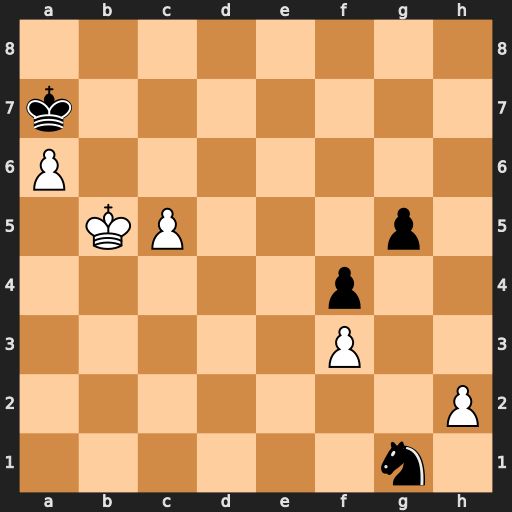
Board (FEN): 8/k7/P7/1KP3p1/5p2/5P2/7P/6n1
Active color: w
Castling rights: -
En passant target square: -
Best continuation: c6 Nxf3 c7 Nd4+ Ka4 Kxa6 c8=Q+